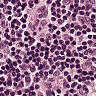
Metastatic tissue present: no